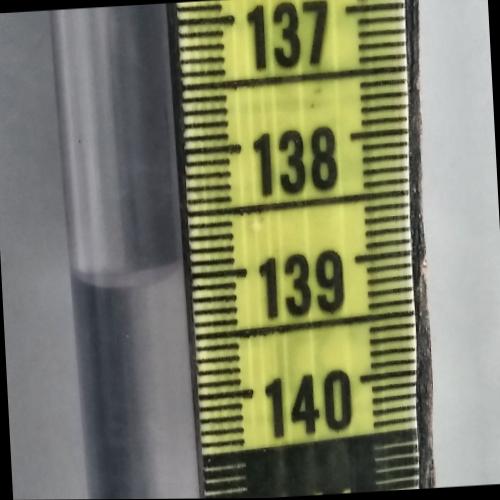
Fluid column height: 139.0 cm